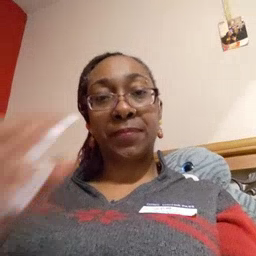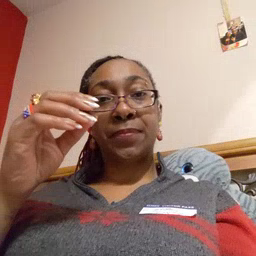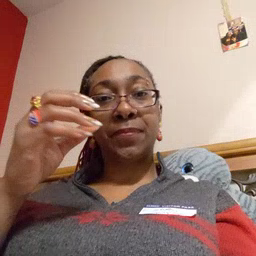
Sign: tiger